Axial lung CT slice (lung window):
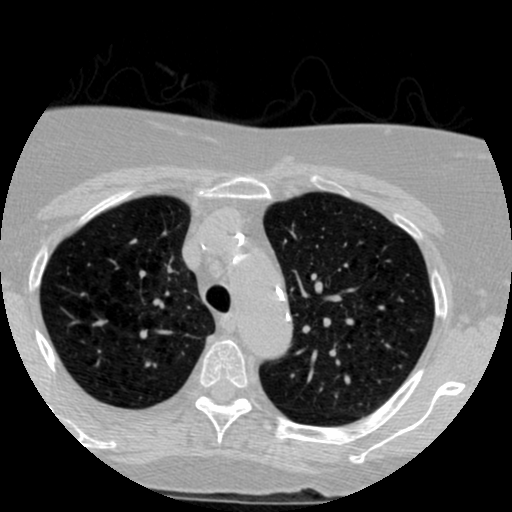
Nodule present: no